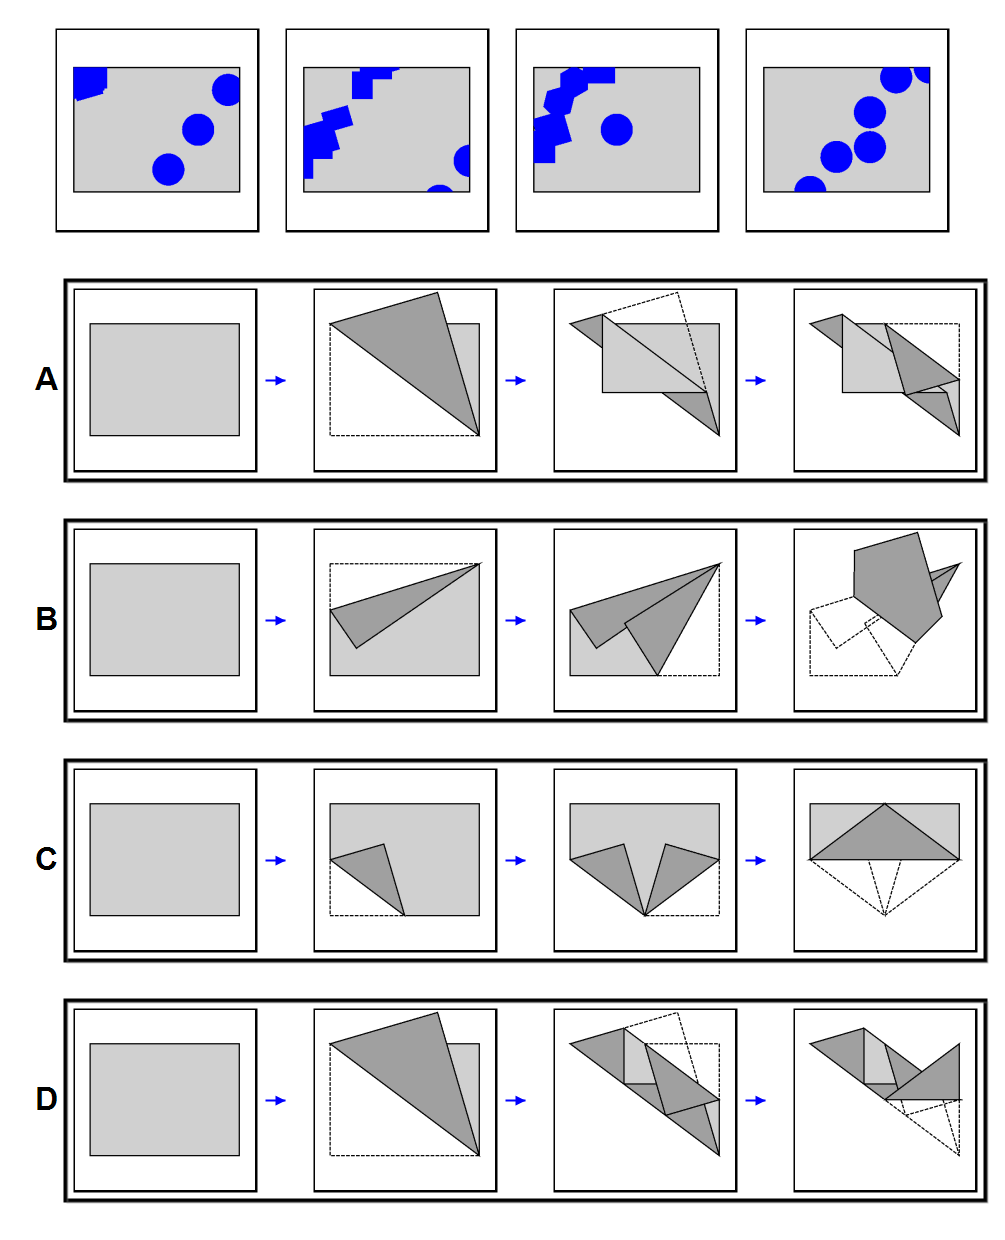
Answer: D